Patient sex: M
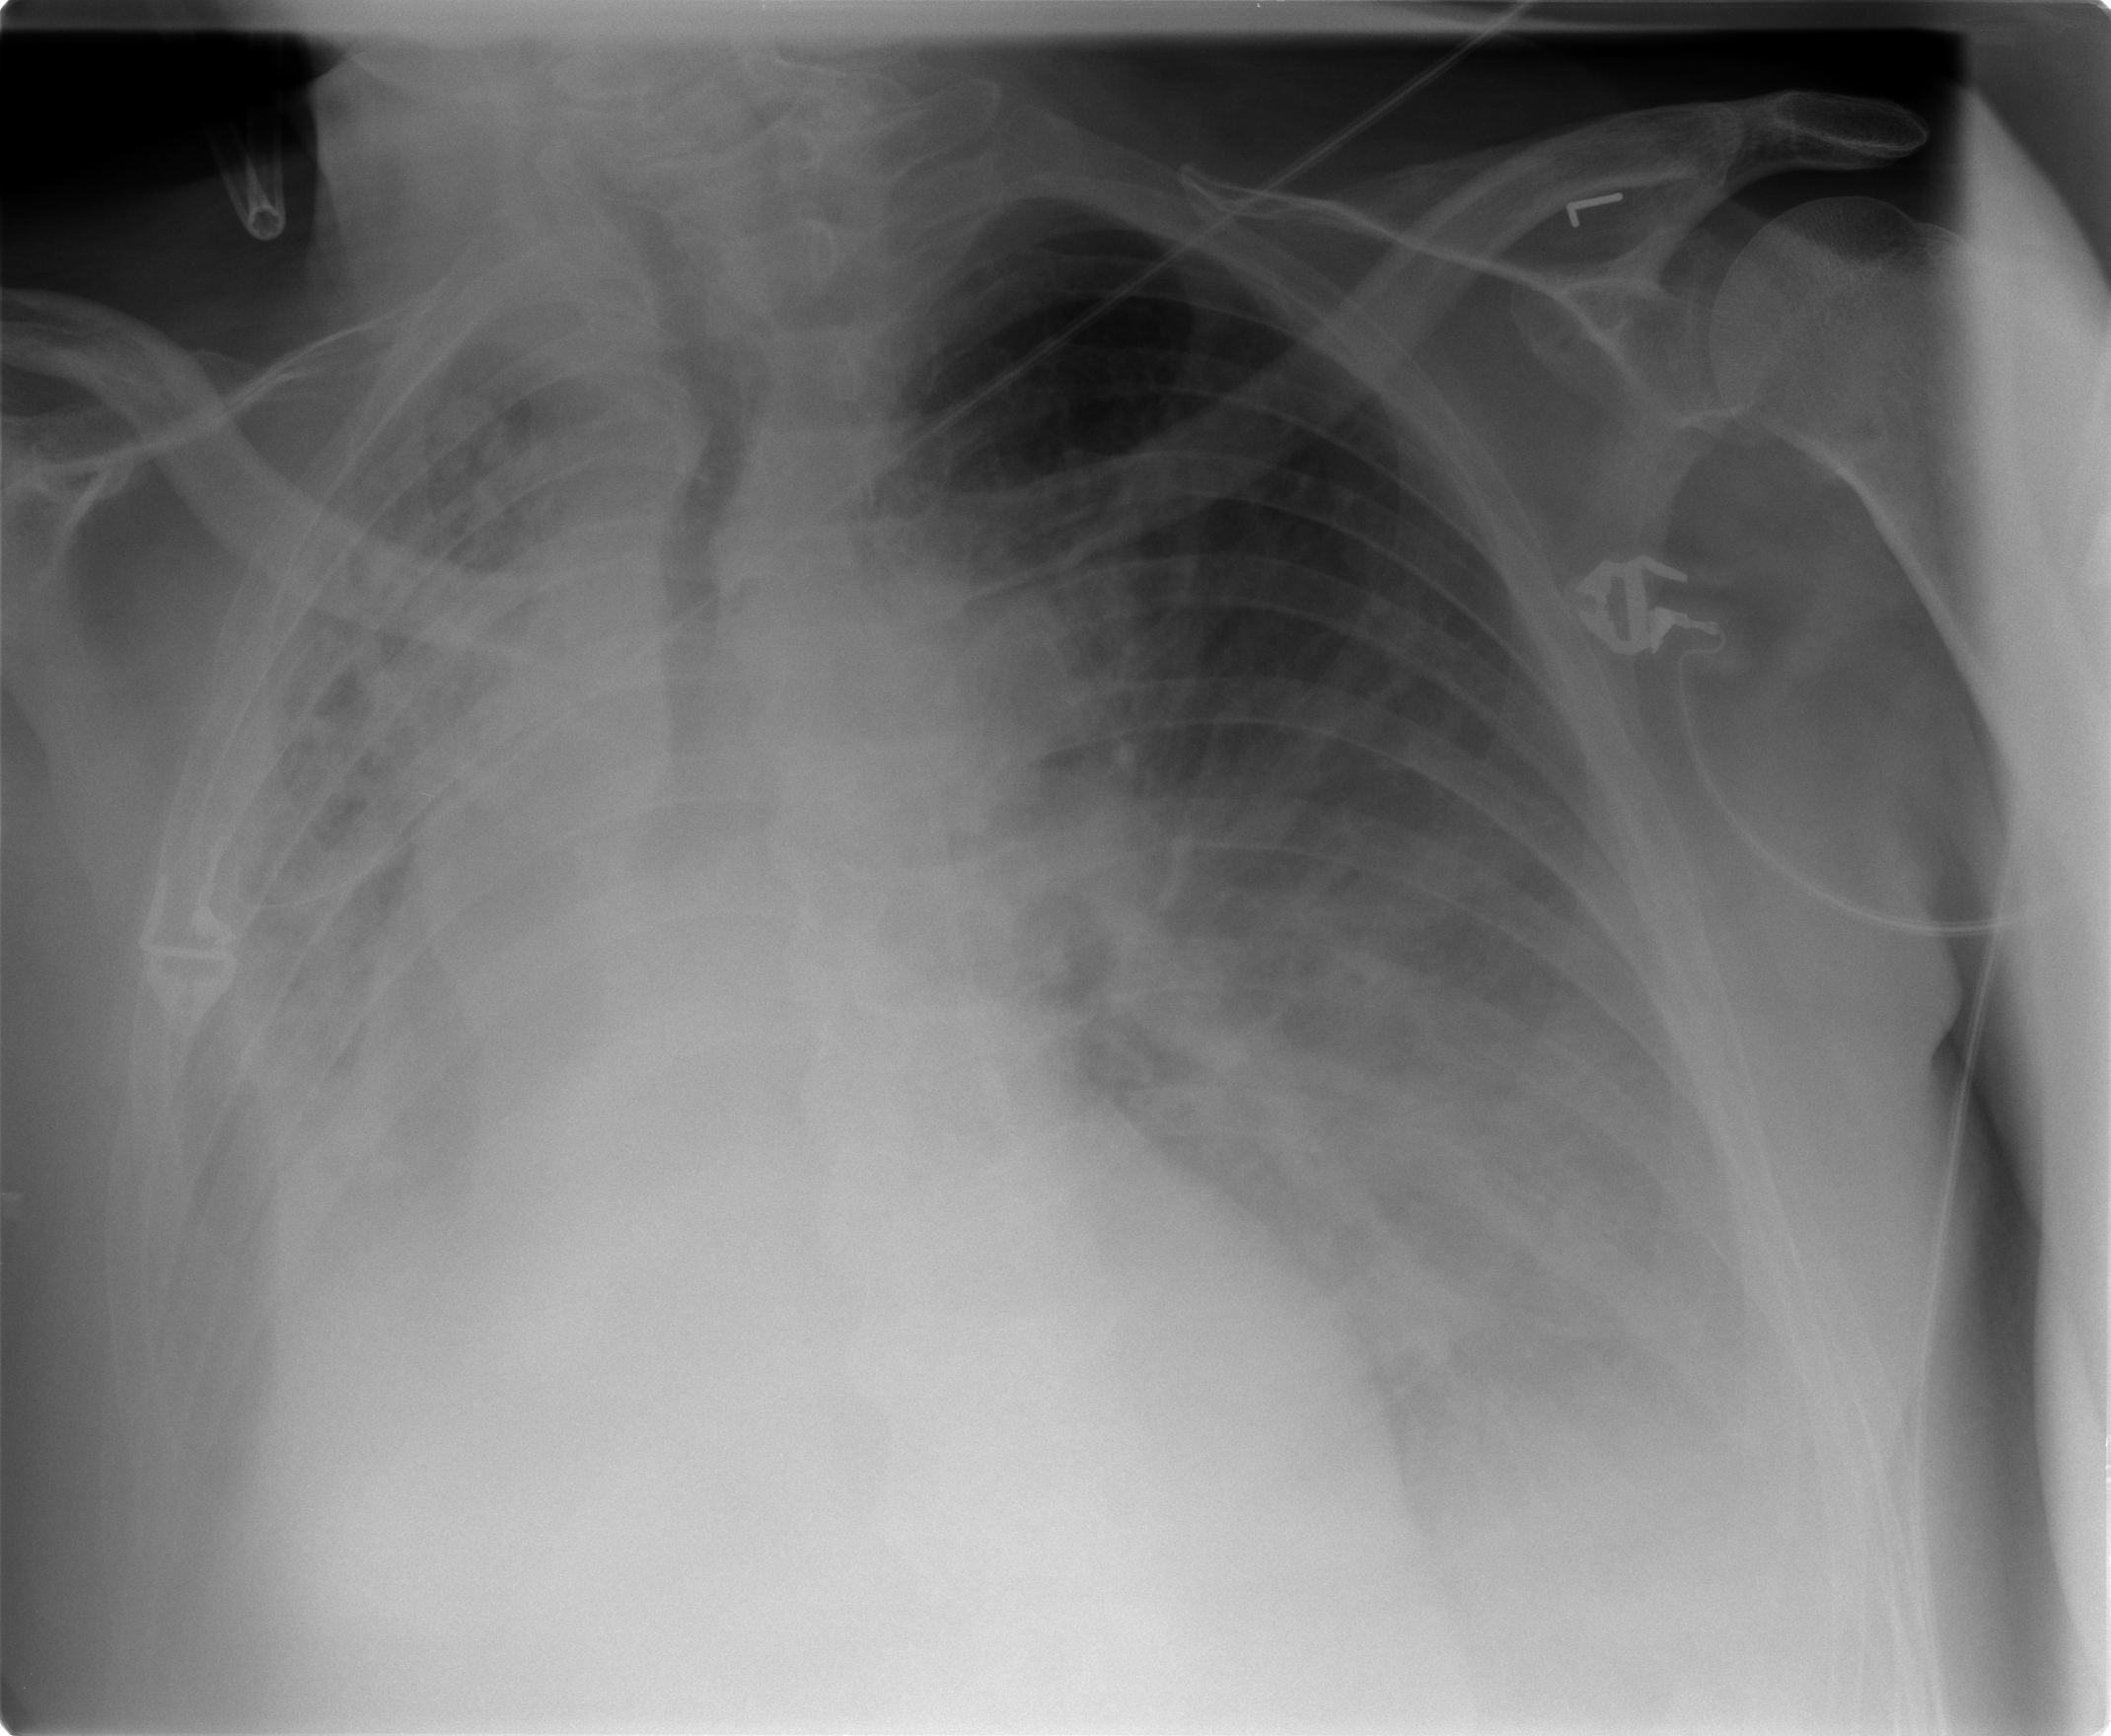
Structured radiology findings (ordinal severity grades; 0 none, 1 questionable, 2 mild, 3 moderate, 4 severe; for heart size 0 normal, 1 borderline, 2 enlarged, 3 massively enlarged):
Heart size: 2
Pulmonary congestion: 3
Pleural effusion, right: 3
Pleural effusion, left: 3
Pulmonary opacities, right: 3
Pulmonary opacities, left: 2
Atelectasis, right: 3
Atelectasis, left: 3